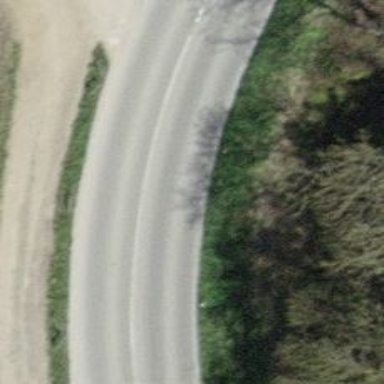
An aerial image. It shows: Secondary road.